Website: ulta-beauty
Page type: billing-address
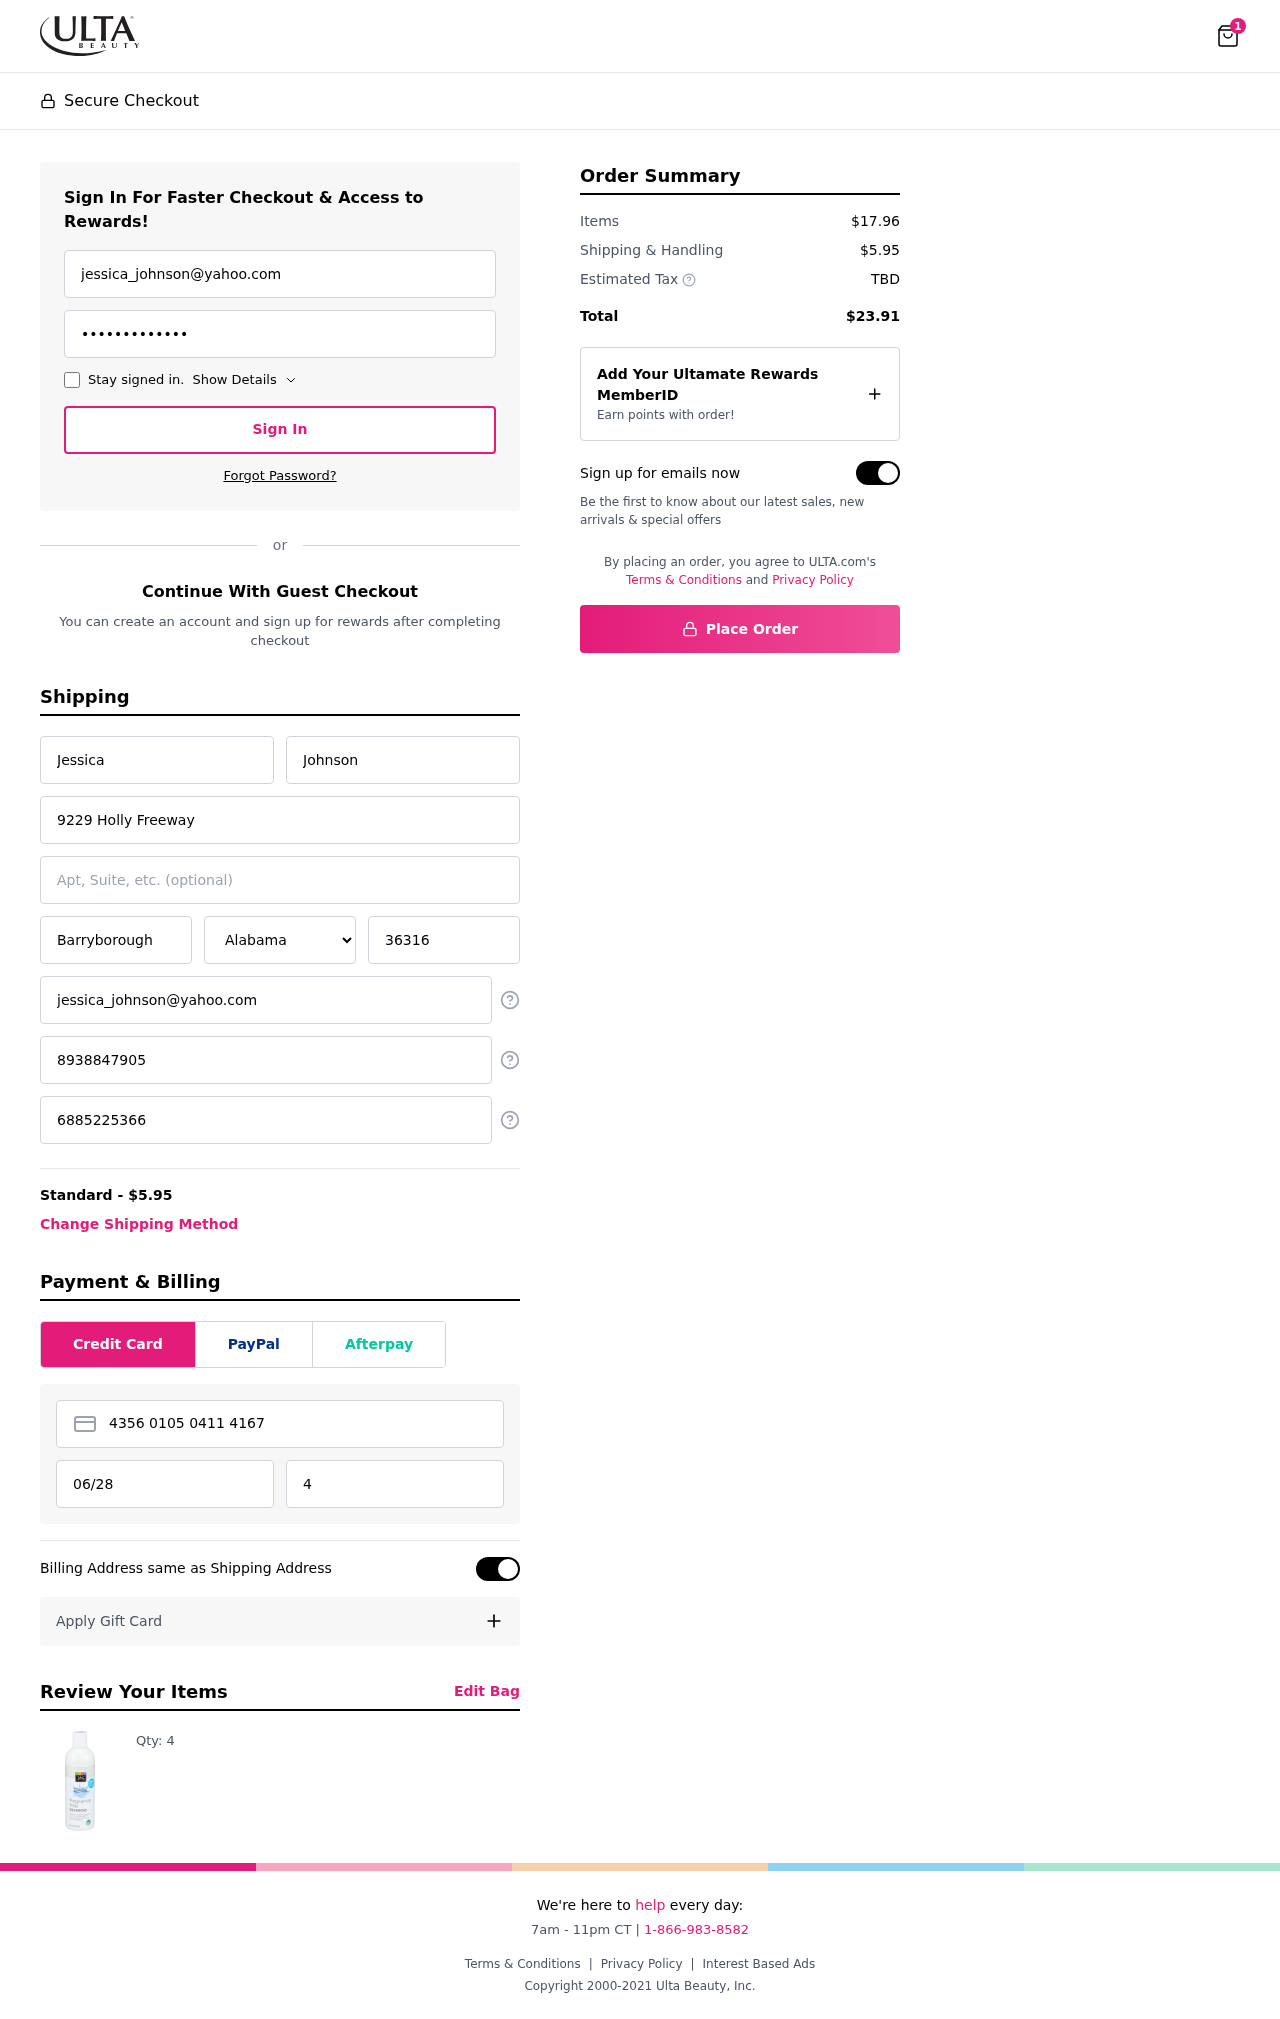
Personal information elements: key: PII_STATE
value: Alabama
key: PII_EMAIL
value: jessica_johnson@yahoo.com
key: PII_FIRSTNAME
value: Jessica
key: PII_LASTNAME
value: Johnson
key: PII_STREET
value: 9229 Holly Freeway
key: PII_CITY
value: Barryborough
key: PII_POSTCODE
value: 36316
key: PII_PHONE
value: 8938847905
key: PII_ALT_PHONE
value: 6885225366
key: PII_CARD_NUMBER
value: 4356 0105 0411 4167
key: PII_CARD_EXPIRY
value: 06/28
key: PII_CARD_CVV
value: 452
Product elements: key: PRODUCT1_QUANTITY
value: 4
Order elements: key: ORDER_NUM_ITEMS
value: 1
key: ORDER_SHIPPING_COST
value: $5.95
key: ORDER_SUBTOTAL
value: $17.96
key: ORDER_TOTAL
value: $23.91